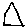
Label: triangle